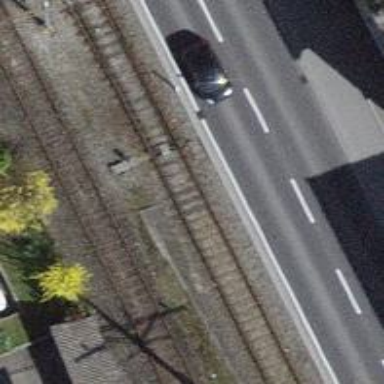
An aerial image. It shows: Railway switch.